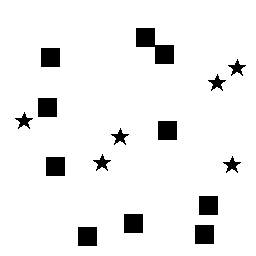
Squares: 10
Triangles: 0
Stars: 6
Total shapes: 16